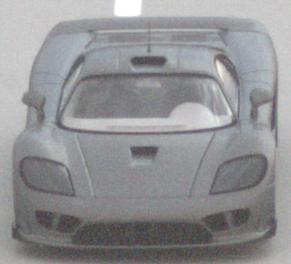
Make: Saleen
Model: S7
Detailed model: -
Model produced from: 2000
Model produced until: 2008
Doors: 2
Color: gray
Road condition: dry road
Daytime: night
Contrast: low contrast